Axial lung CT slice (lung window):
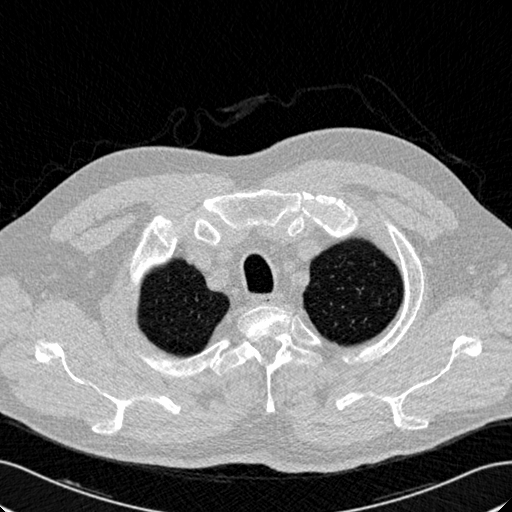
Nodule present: no